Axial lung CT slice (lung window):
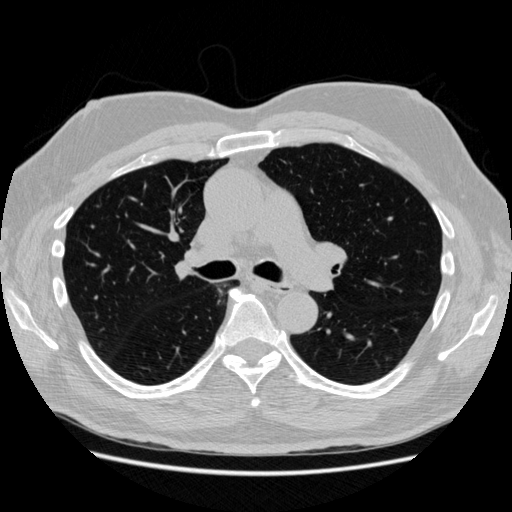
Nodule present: no